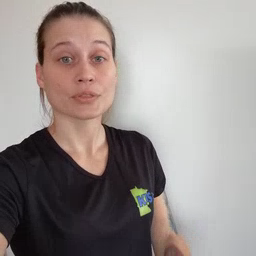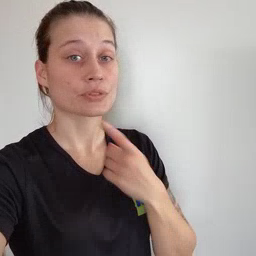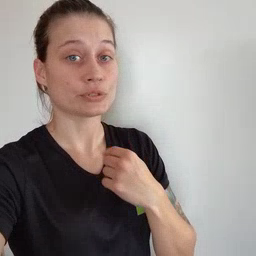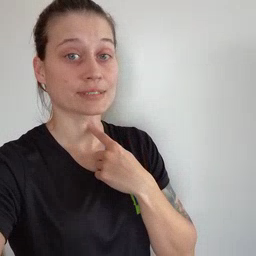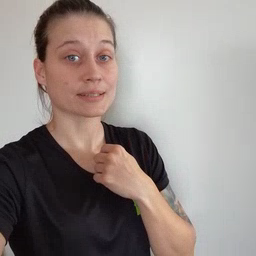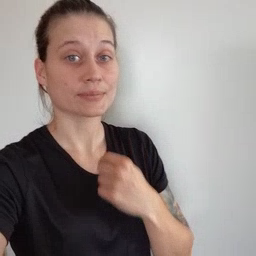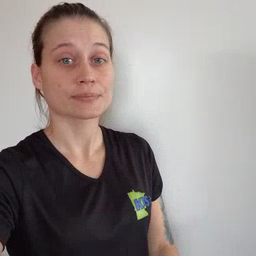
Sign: thirsty